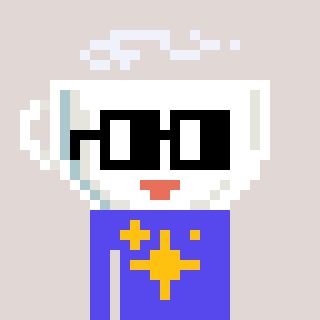
a pixel art character with square black glasses, a mug-shaped head and a computerblue-colored body on a warm background